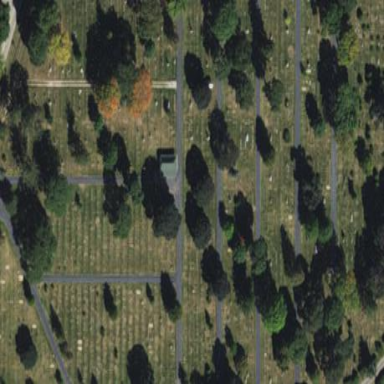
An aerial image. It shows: Cemetery.